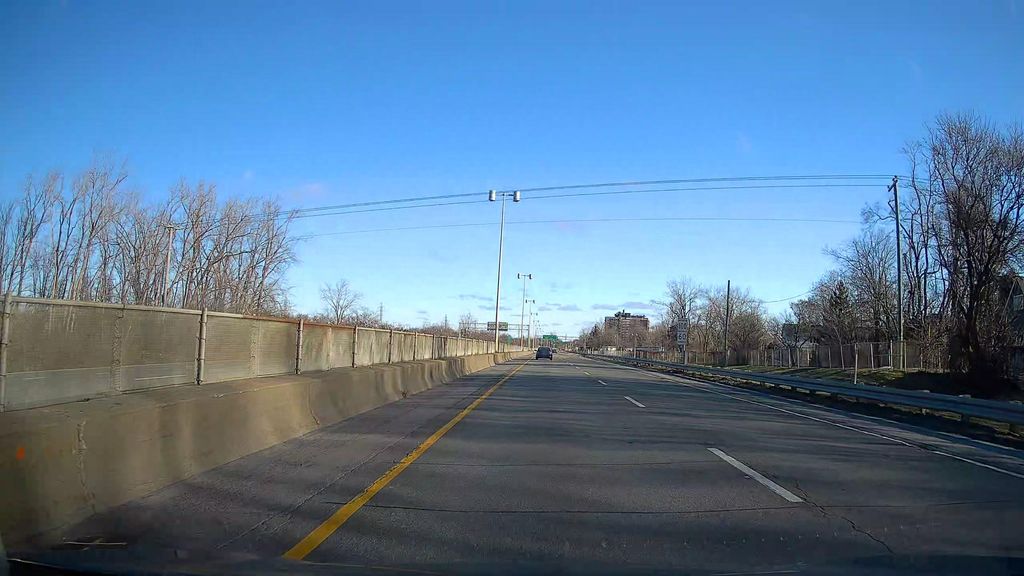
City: montreal